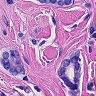
Metastatic tissue present: yes